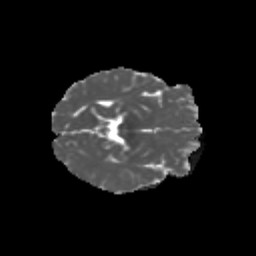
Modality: MD
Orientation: axial
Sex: female
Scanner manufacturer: siemens
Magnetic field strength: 3 T
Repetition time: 5 s
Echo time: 0.0694 s